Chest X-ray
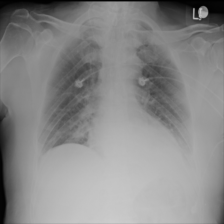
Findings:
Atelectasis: negative
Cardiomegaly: negative
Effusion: negative
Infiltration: negative
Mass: negative
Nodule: negative
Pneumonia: negative
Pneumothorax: negative
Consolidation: negative
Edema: negative
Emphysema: negative
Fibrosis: negative
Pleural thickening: negative
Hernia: negative